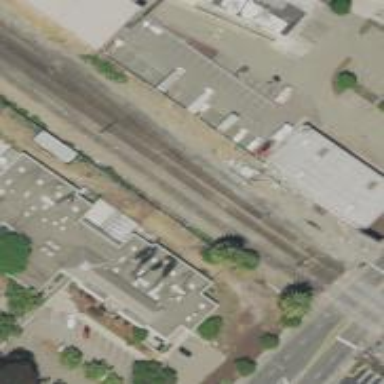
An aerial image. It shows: Railway crossover.